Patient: sex M, age 71
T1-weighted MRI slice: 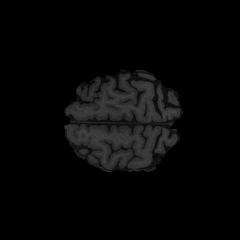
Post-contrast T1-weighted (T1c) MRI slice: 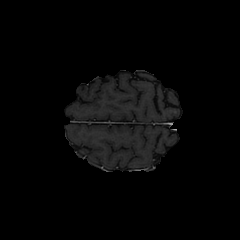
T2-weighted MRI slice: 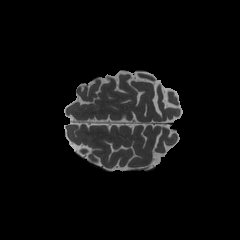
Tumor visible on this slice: no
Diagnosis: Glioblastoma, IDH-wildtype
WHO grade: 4